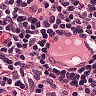
Metastatic tissue present: no